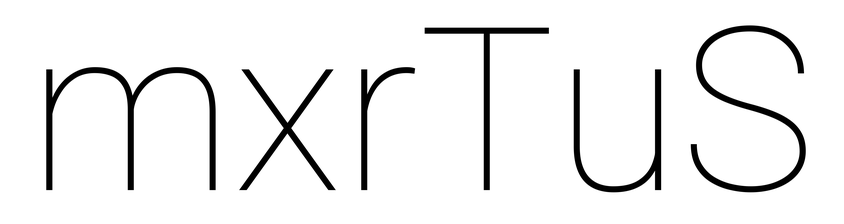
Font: Roboto_Thin